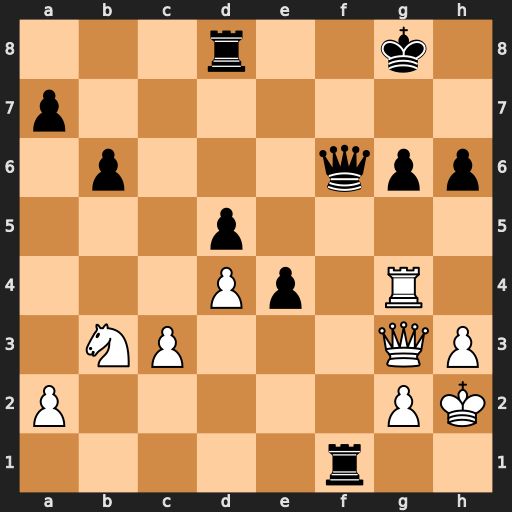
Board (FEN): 3r2k1/p7/1p3qpp/3p4/3Pp1R1/1NP3QP/P5PK/5r2
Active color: w
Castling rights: -
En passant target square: -
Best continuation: Rxg6+ Kf7 Rxf6+